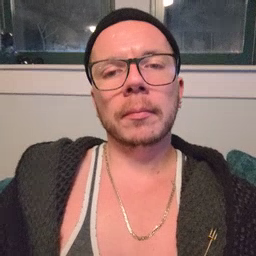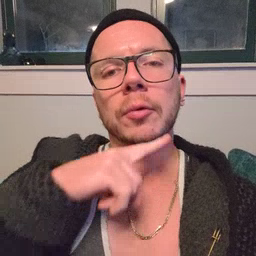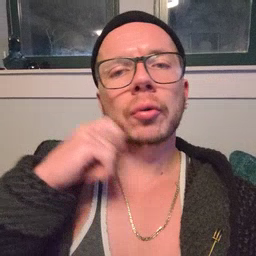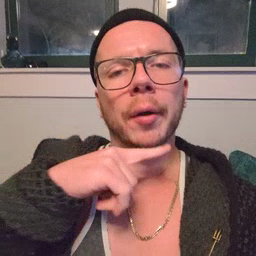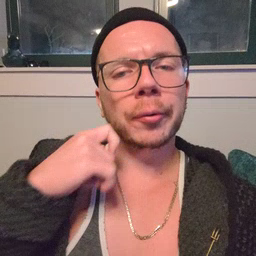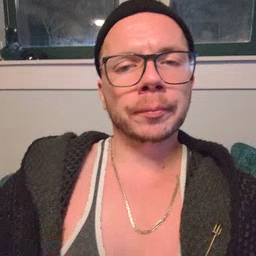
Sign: dryer